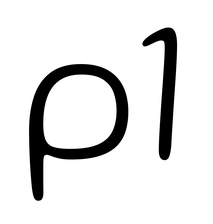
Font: Gluten_ExtraLight